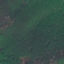
Label: Forest